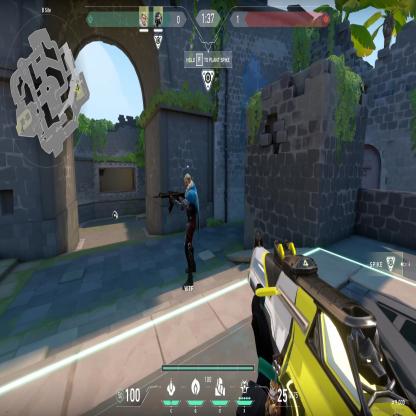
Label: teammate